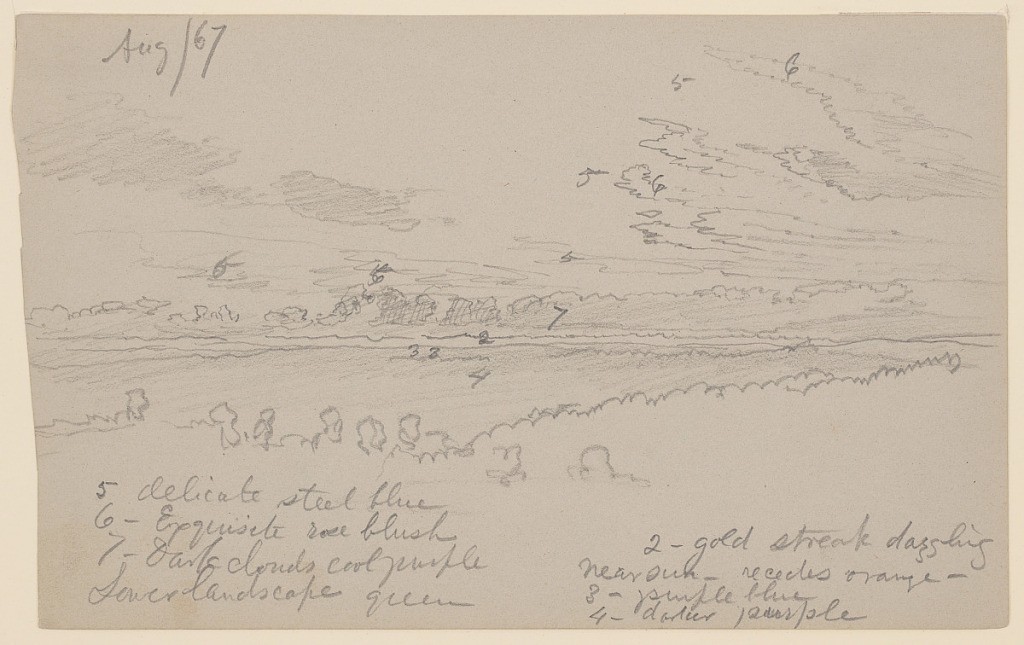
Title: Clouds over a Wooded Landscape, New York
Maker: Frederic Edwin Church, American, 1826–1900
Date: August 1867
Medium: Graphite on gray wove paper
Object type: Drawing
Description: Landscape and atmosphere sketch showing a view of dramatic clouds, likely at sunset, over mountainous terrain in New York. A line of puffy treetops extends across the foreground from lower left to lower right. A dark, rolling, and wooded landscape extends across the middle distance and into the background, where low clouds extend across the horizon. A line of puffy clouds hangs just above the horizon, while other bands of clouds fill the sky at upper right, presumably around sunset.